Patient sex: F
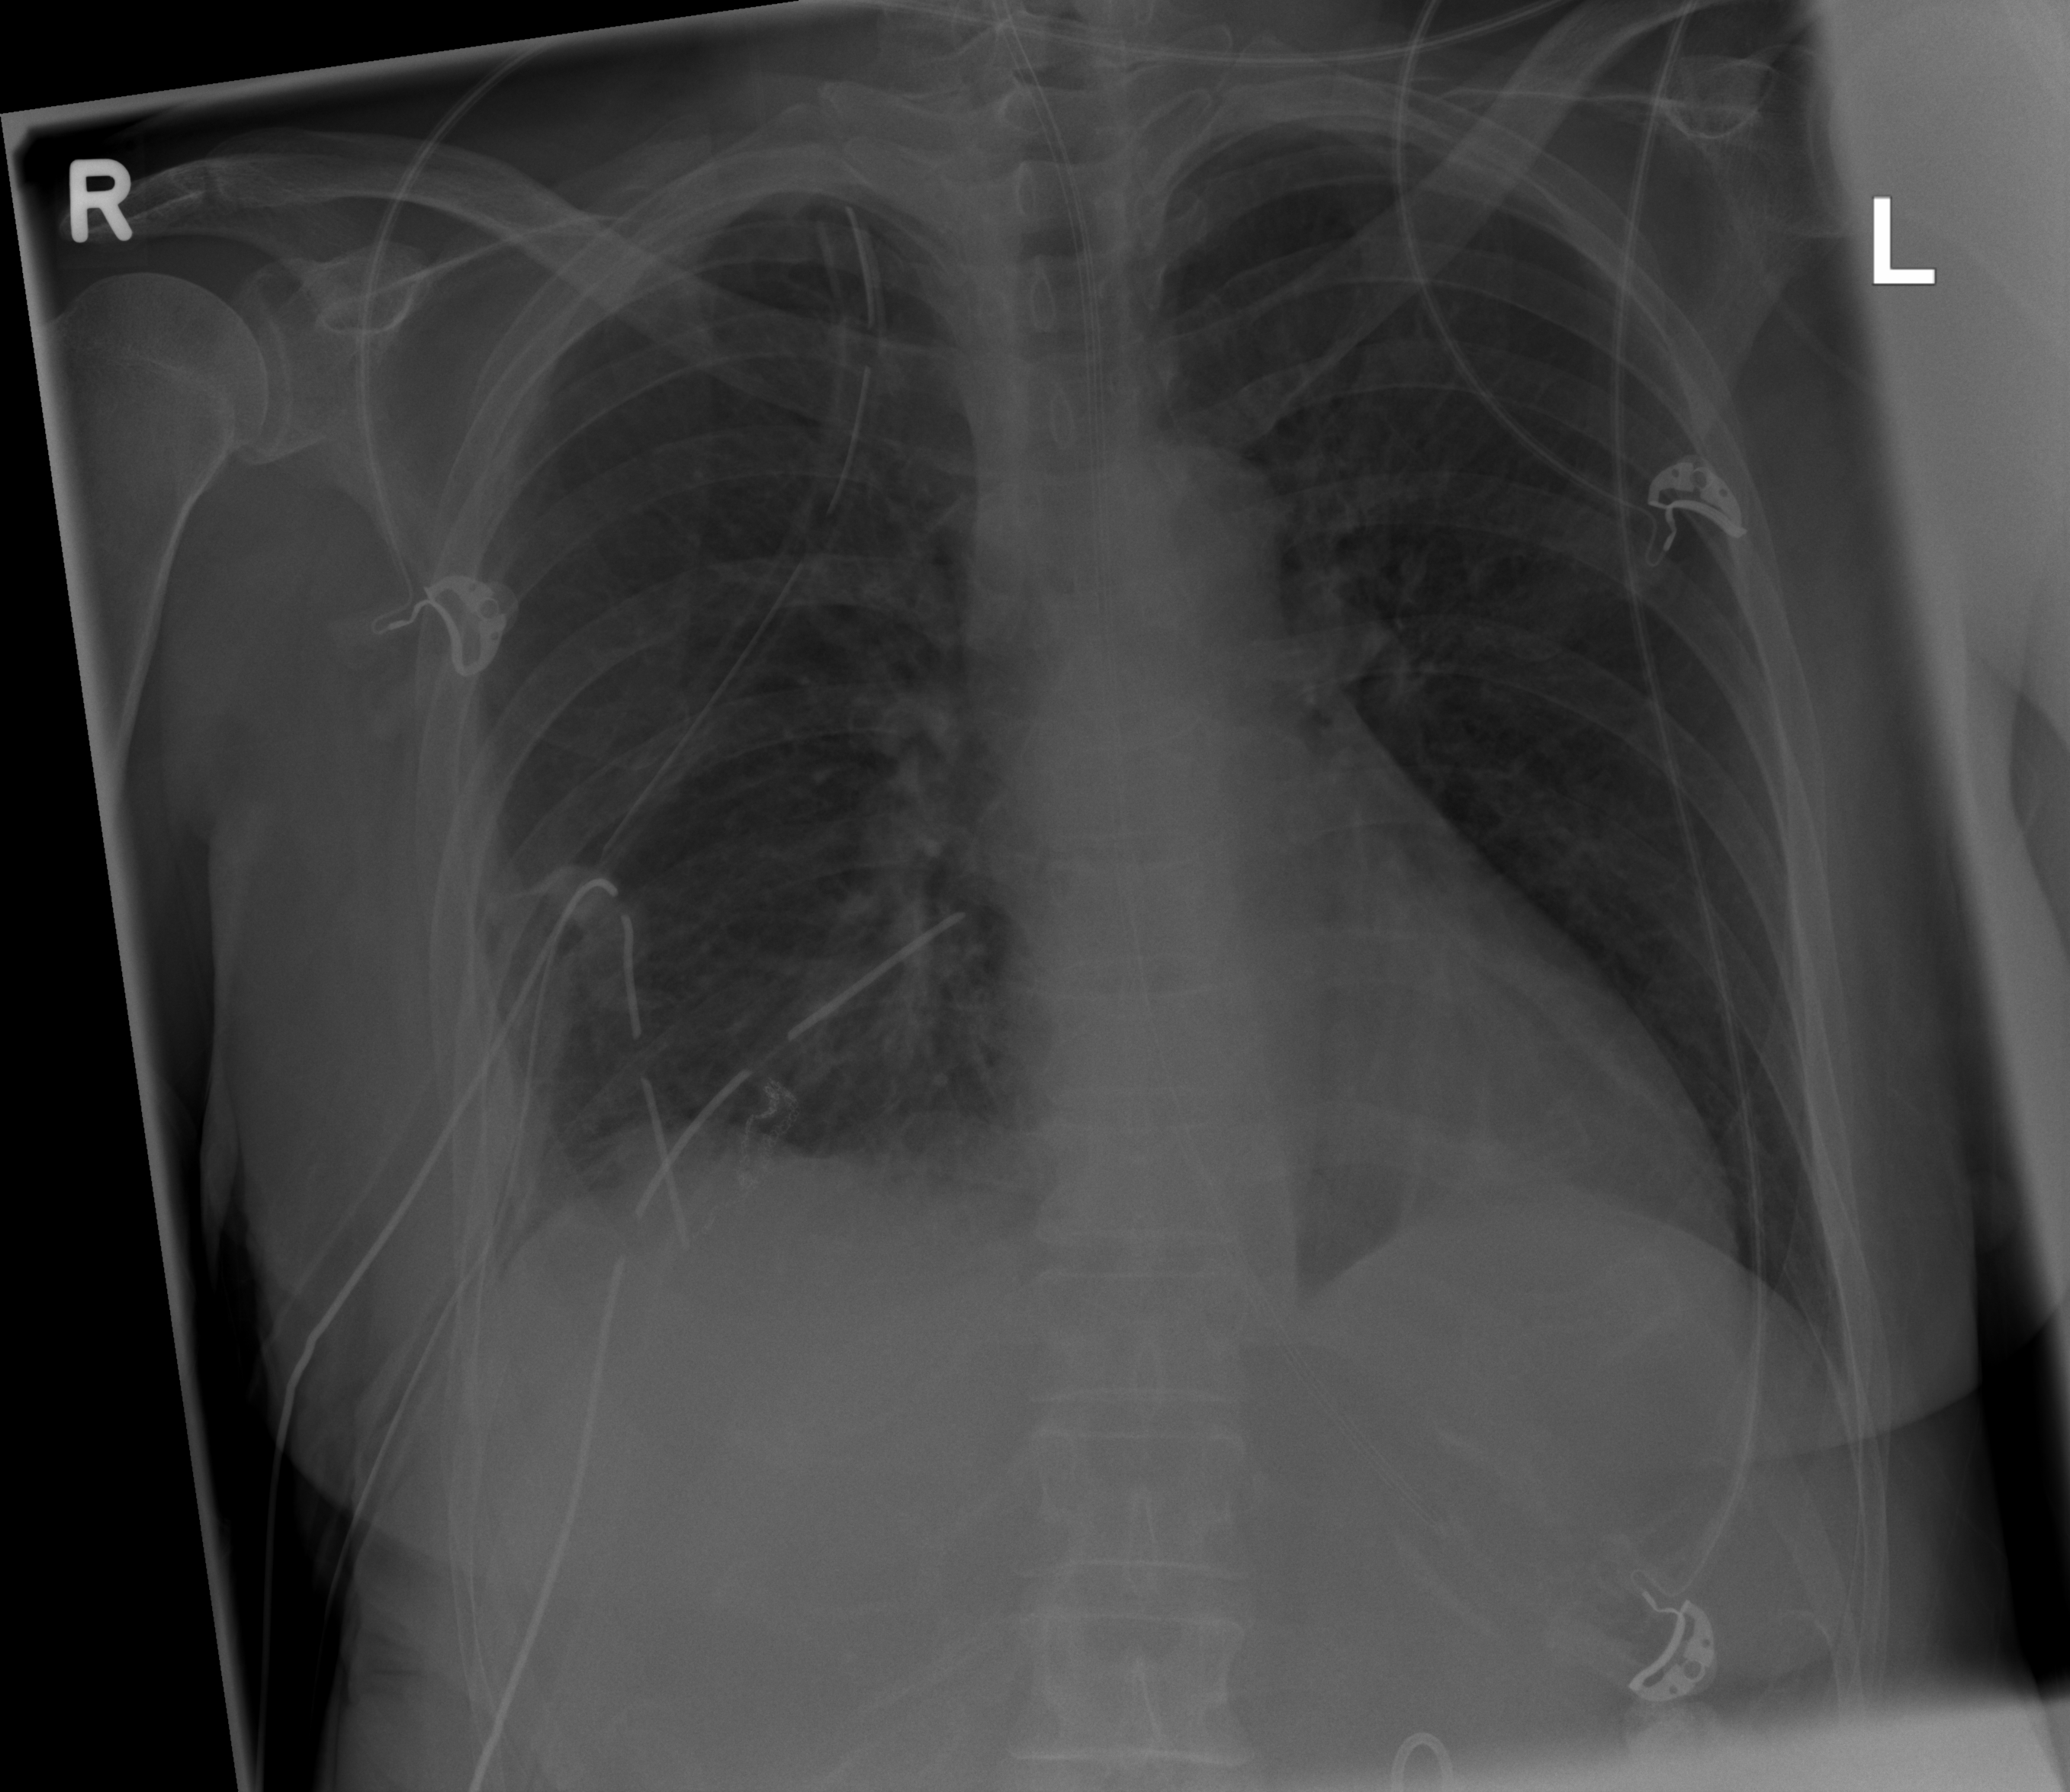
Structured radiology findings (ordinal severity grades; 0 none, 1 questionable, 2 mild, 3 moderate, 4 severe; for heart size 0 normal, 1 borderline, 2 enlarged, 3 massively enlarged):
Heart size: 0
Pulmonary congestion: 0
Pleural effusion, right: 2
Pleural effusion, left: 0
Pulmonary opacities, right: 1
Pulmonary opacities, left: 0
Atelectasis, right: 2
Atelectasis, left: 0